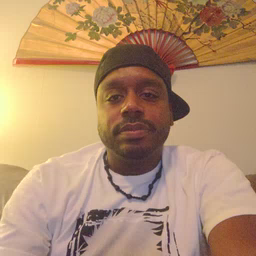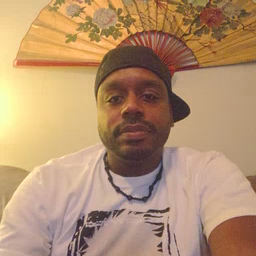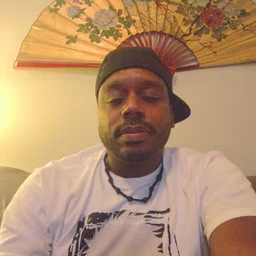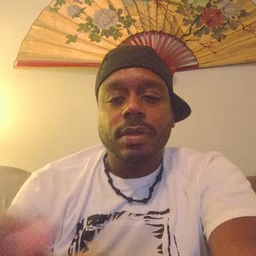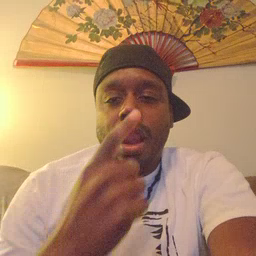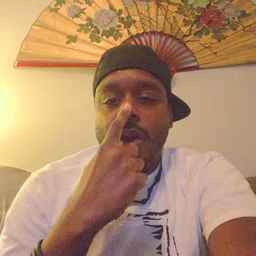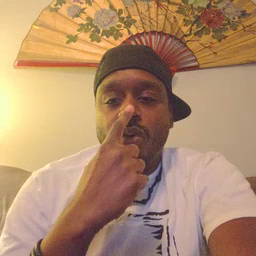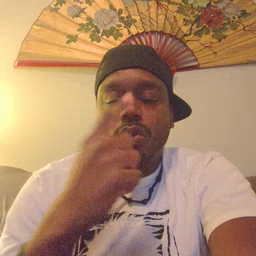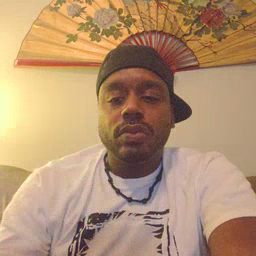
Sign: nose